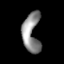
Tissue: lung
Cell type: Epithelial cells
Senescence score: 0.186
Nuclear area (px): 649
Mean DAPI intensity: 140.129